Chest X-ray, PA view. Patient: 66 years old, sex M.
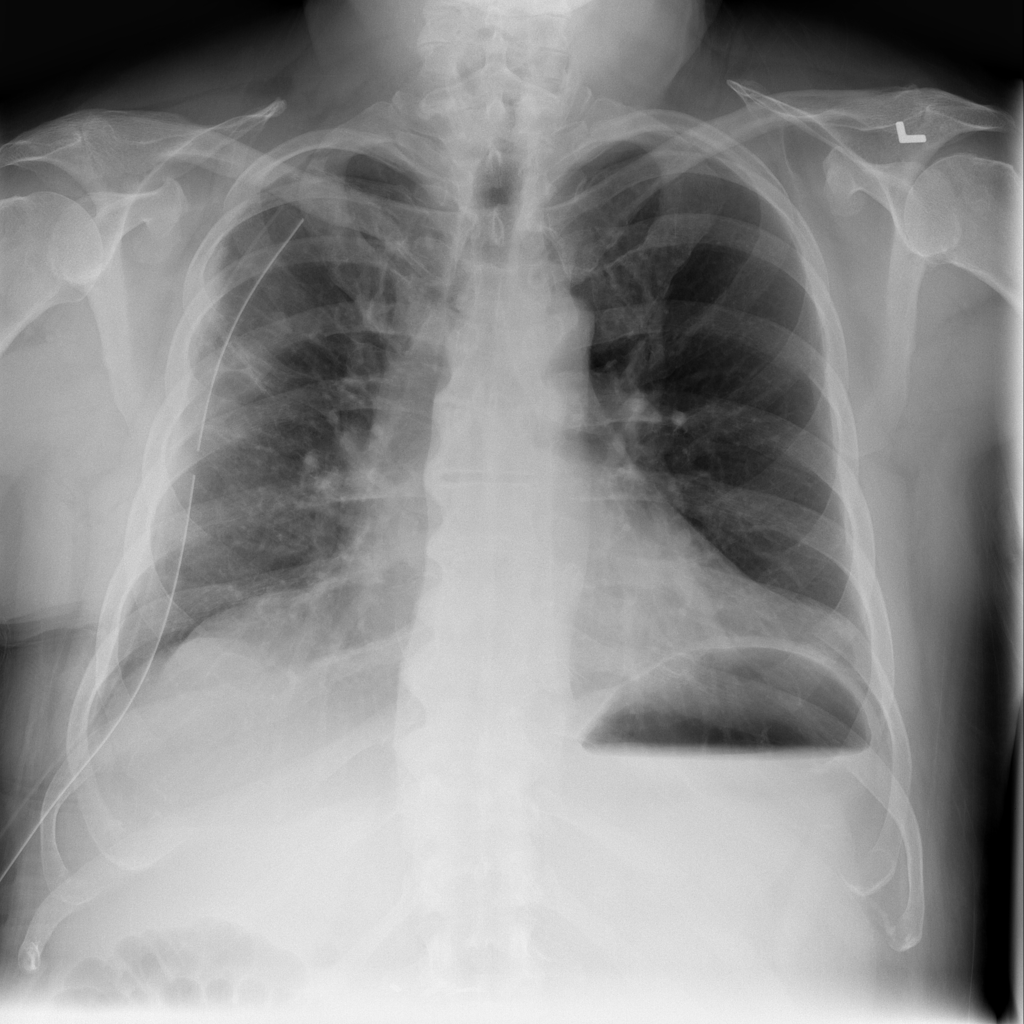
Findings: No Finding